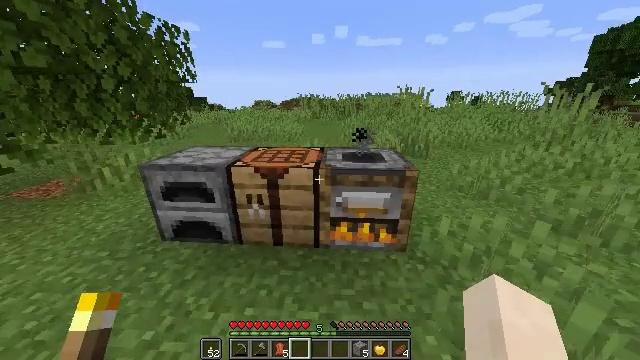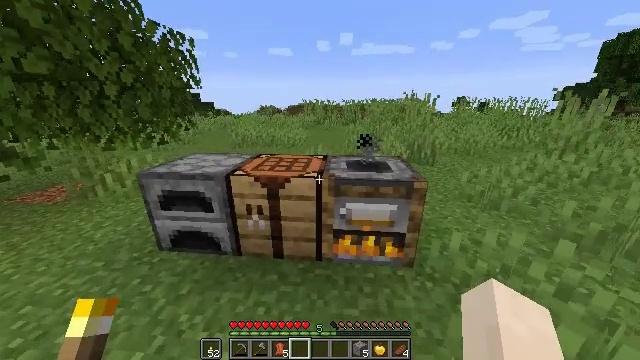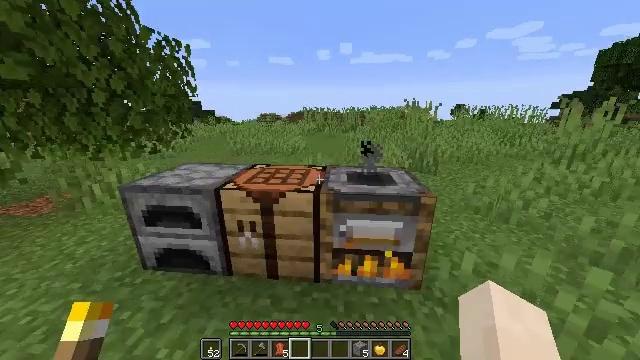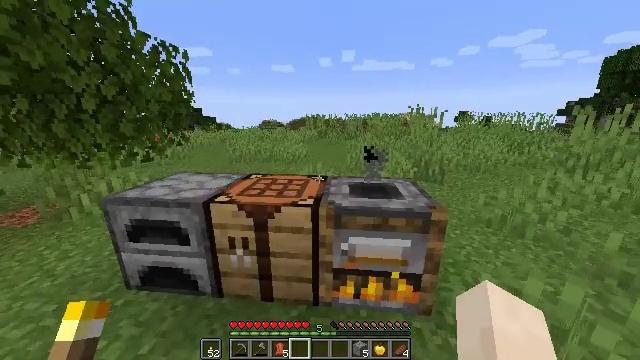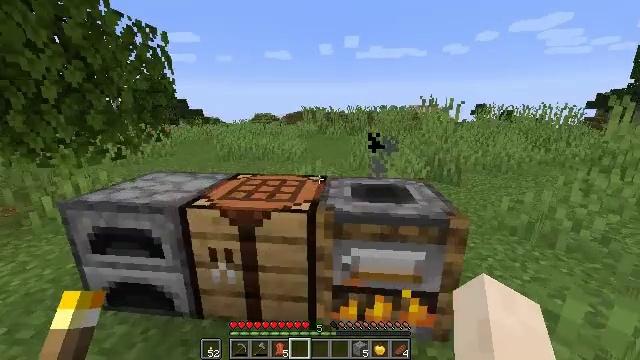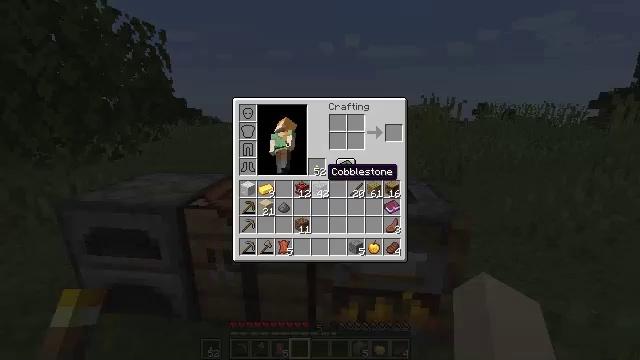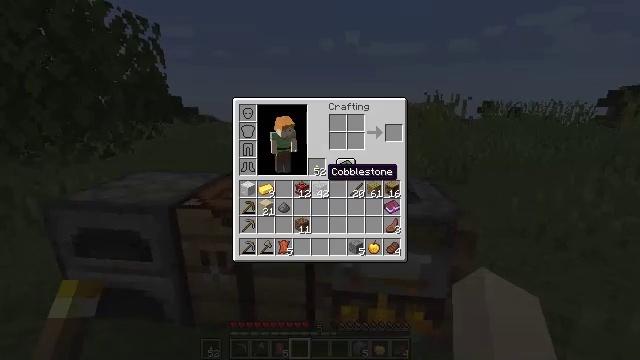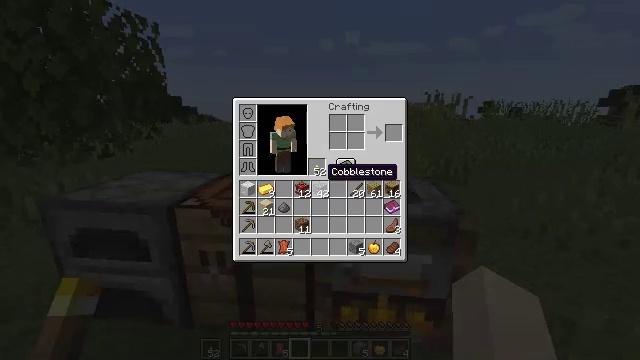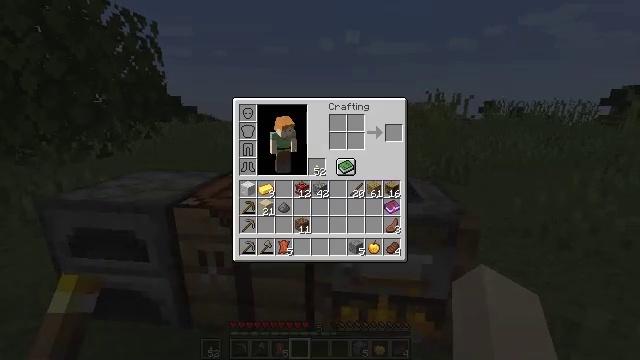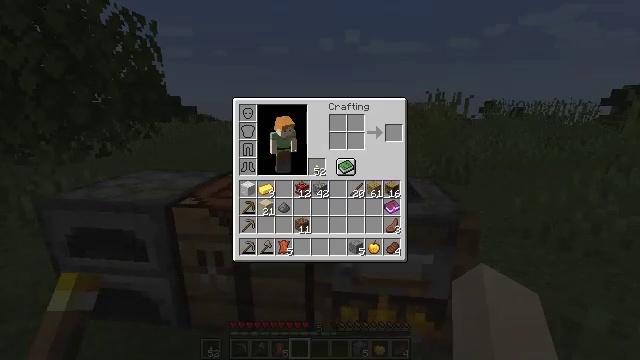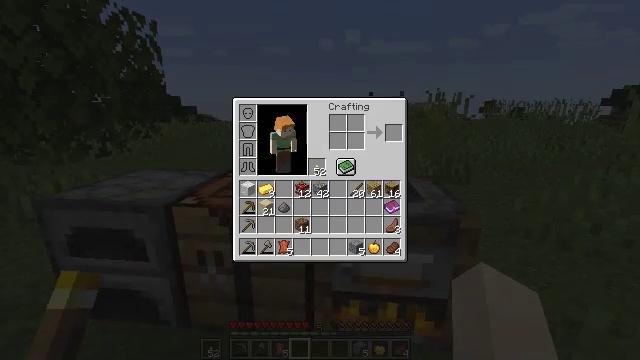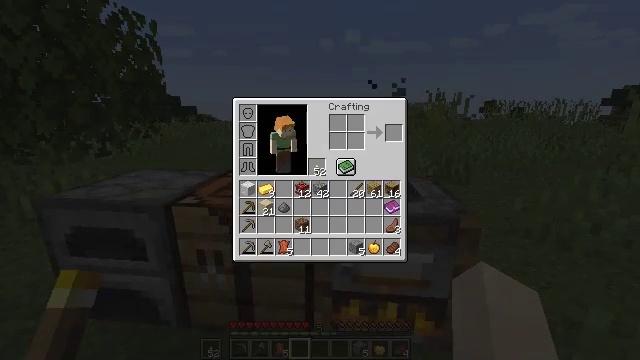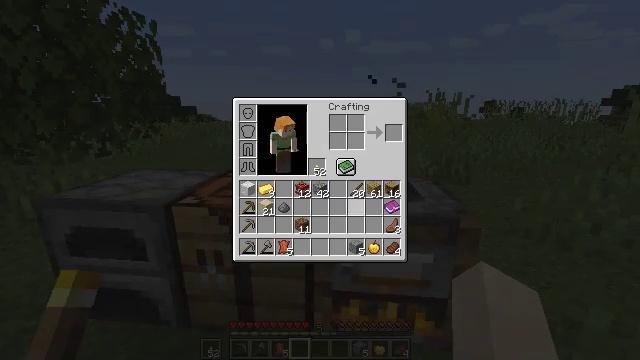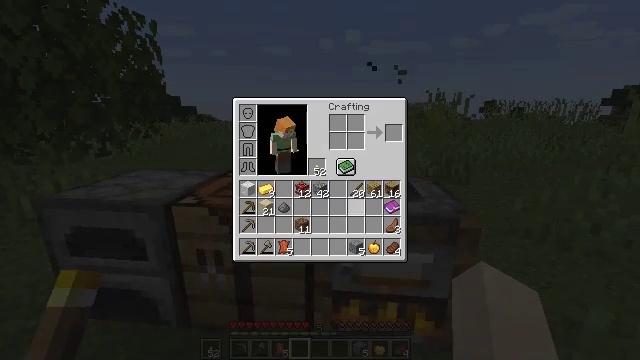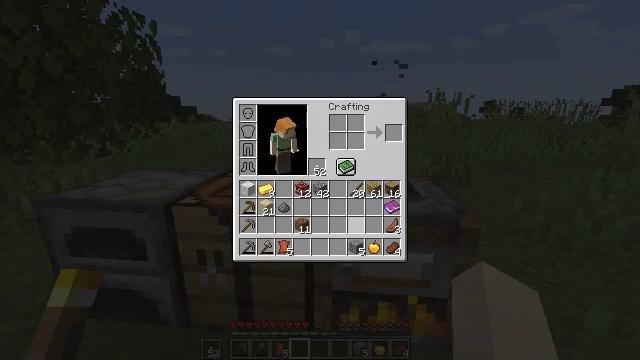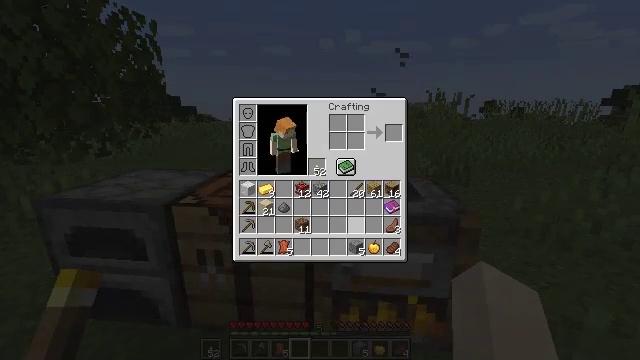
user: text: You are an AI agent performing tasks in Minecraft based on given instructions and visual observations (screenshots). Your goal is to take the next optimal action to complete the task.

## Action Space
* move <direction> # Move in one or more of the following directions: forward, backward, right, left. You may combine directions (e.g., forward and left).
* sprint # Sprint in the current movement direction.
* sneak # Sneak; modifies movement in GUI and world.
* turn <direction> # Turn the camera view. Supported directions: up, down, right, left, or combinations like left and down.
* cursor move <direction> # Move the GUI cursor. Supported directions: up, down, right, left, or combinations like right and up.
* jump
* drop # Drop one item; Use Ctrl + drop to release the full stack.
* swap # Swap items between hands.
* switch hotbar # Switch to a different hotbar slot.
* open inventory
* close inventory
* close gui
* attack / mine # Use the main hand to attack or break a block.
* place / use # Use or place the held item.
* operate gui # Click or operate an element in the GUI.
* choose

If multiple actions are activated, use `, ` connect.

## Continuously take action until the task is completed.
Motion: motion action
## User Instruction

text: Drop gravel.
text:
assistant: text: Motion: move forward, turn left and up
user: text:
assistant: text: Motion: turn up
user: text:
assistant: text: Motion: turn up
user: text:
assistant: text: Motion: no_op
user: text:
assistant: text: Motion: open inventory
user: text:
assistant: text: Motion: open inventory
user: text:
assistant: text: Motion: open inventory
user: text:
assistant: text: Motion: no_op
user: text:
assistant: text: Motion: no_op
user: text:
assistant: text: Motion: no_op
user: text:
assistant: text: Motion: cursor move right
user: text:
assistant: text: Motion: cursor move right and down
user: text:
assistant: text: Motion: cursor move down
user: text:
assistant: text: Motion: no_op
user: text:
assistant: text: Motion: no_op
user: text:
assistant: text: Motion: no_op
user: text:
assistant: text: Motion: no_op
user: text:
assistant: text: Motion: no_op
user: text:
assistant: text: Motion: no_op
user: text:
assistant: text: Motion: no_op
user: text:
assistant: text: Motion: no_op
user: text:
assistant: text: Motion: no_op
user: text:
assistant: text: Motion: no_op
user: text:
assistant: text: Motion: no_op
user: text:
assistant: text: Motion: no_op
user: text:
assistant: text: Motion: no_op
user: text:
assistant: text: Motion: no_op
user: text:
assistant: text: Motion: turn right
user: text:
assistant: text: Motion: turn right and down
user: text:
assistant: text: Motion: turn right